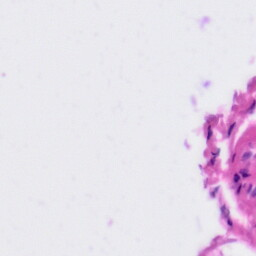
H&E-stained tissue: Tonsil